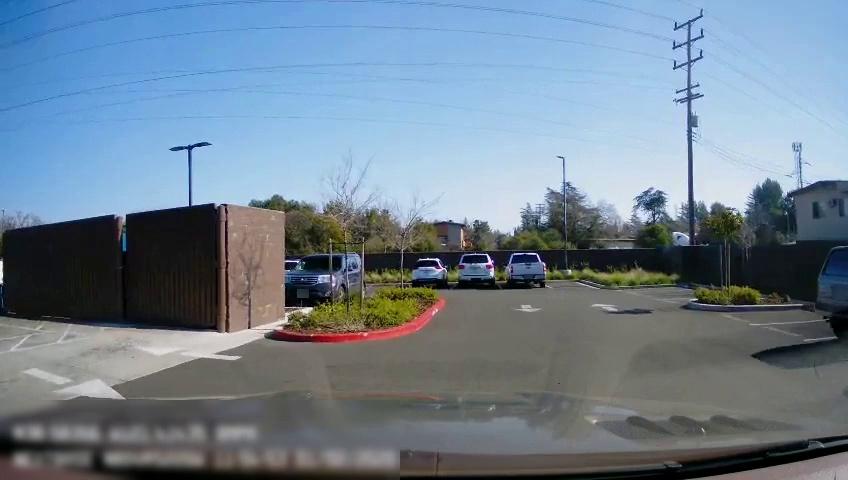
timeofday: Day
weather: Sunny
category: Drivable Space
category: Vehicles | SUV
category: Vehicles | SUV
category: Vehicles | Car
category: Vehicles | SUV
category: Vehicles | Truck
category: Vehicles | SUV